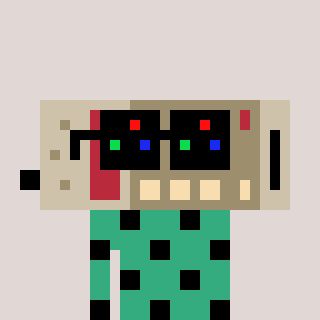
a pixel art character with square black sunglasses, a cordless phone-shaped head and a teal-colored body on a warm background